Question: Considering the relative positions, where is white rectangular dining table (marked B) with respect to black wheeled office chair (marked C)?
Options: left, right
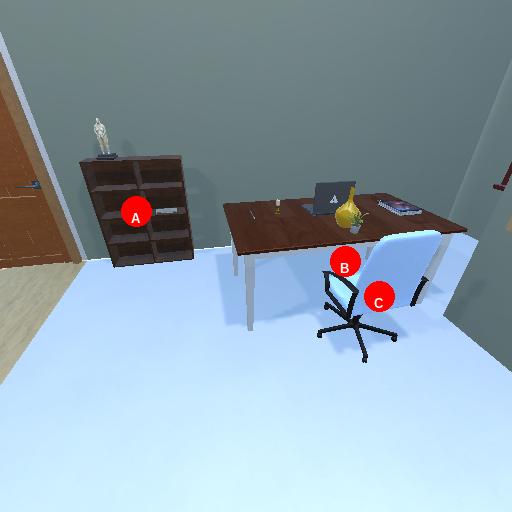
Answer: left